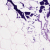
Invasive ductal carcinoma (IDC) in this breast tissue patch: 0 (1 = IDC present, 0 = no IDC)